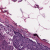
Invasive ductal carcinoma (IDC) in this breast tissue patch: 0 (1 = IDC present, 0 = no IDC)